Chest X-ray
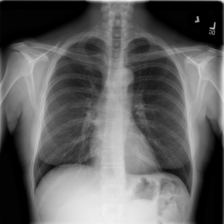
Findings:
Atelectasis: negative
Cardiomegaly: negative
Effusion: negative
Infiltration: negative
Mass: negative
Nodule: negative
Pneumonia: negative
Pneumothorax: negative
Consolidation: negative
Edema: negative
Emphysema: negative
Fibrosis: negative
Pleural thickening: negative
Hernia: negative